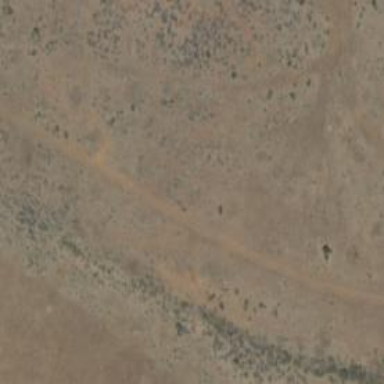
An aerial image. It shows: Track with very rough surface.